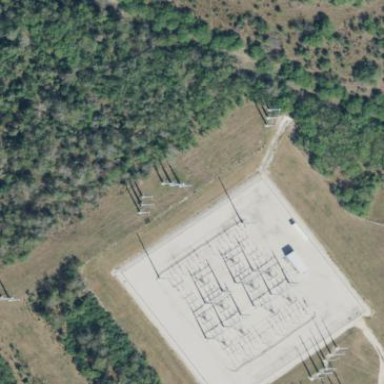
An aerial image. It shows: Fenced power substation at the transmission level.